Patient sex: F
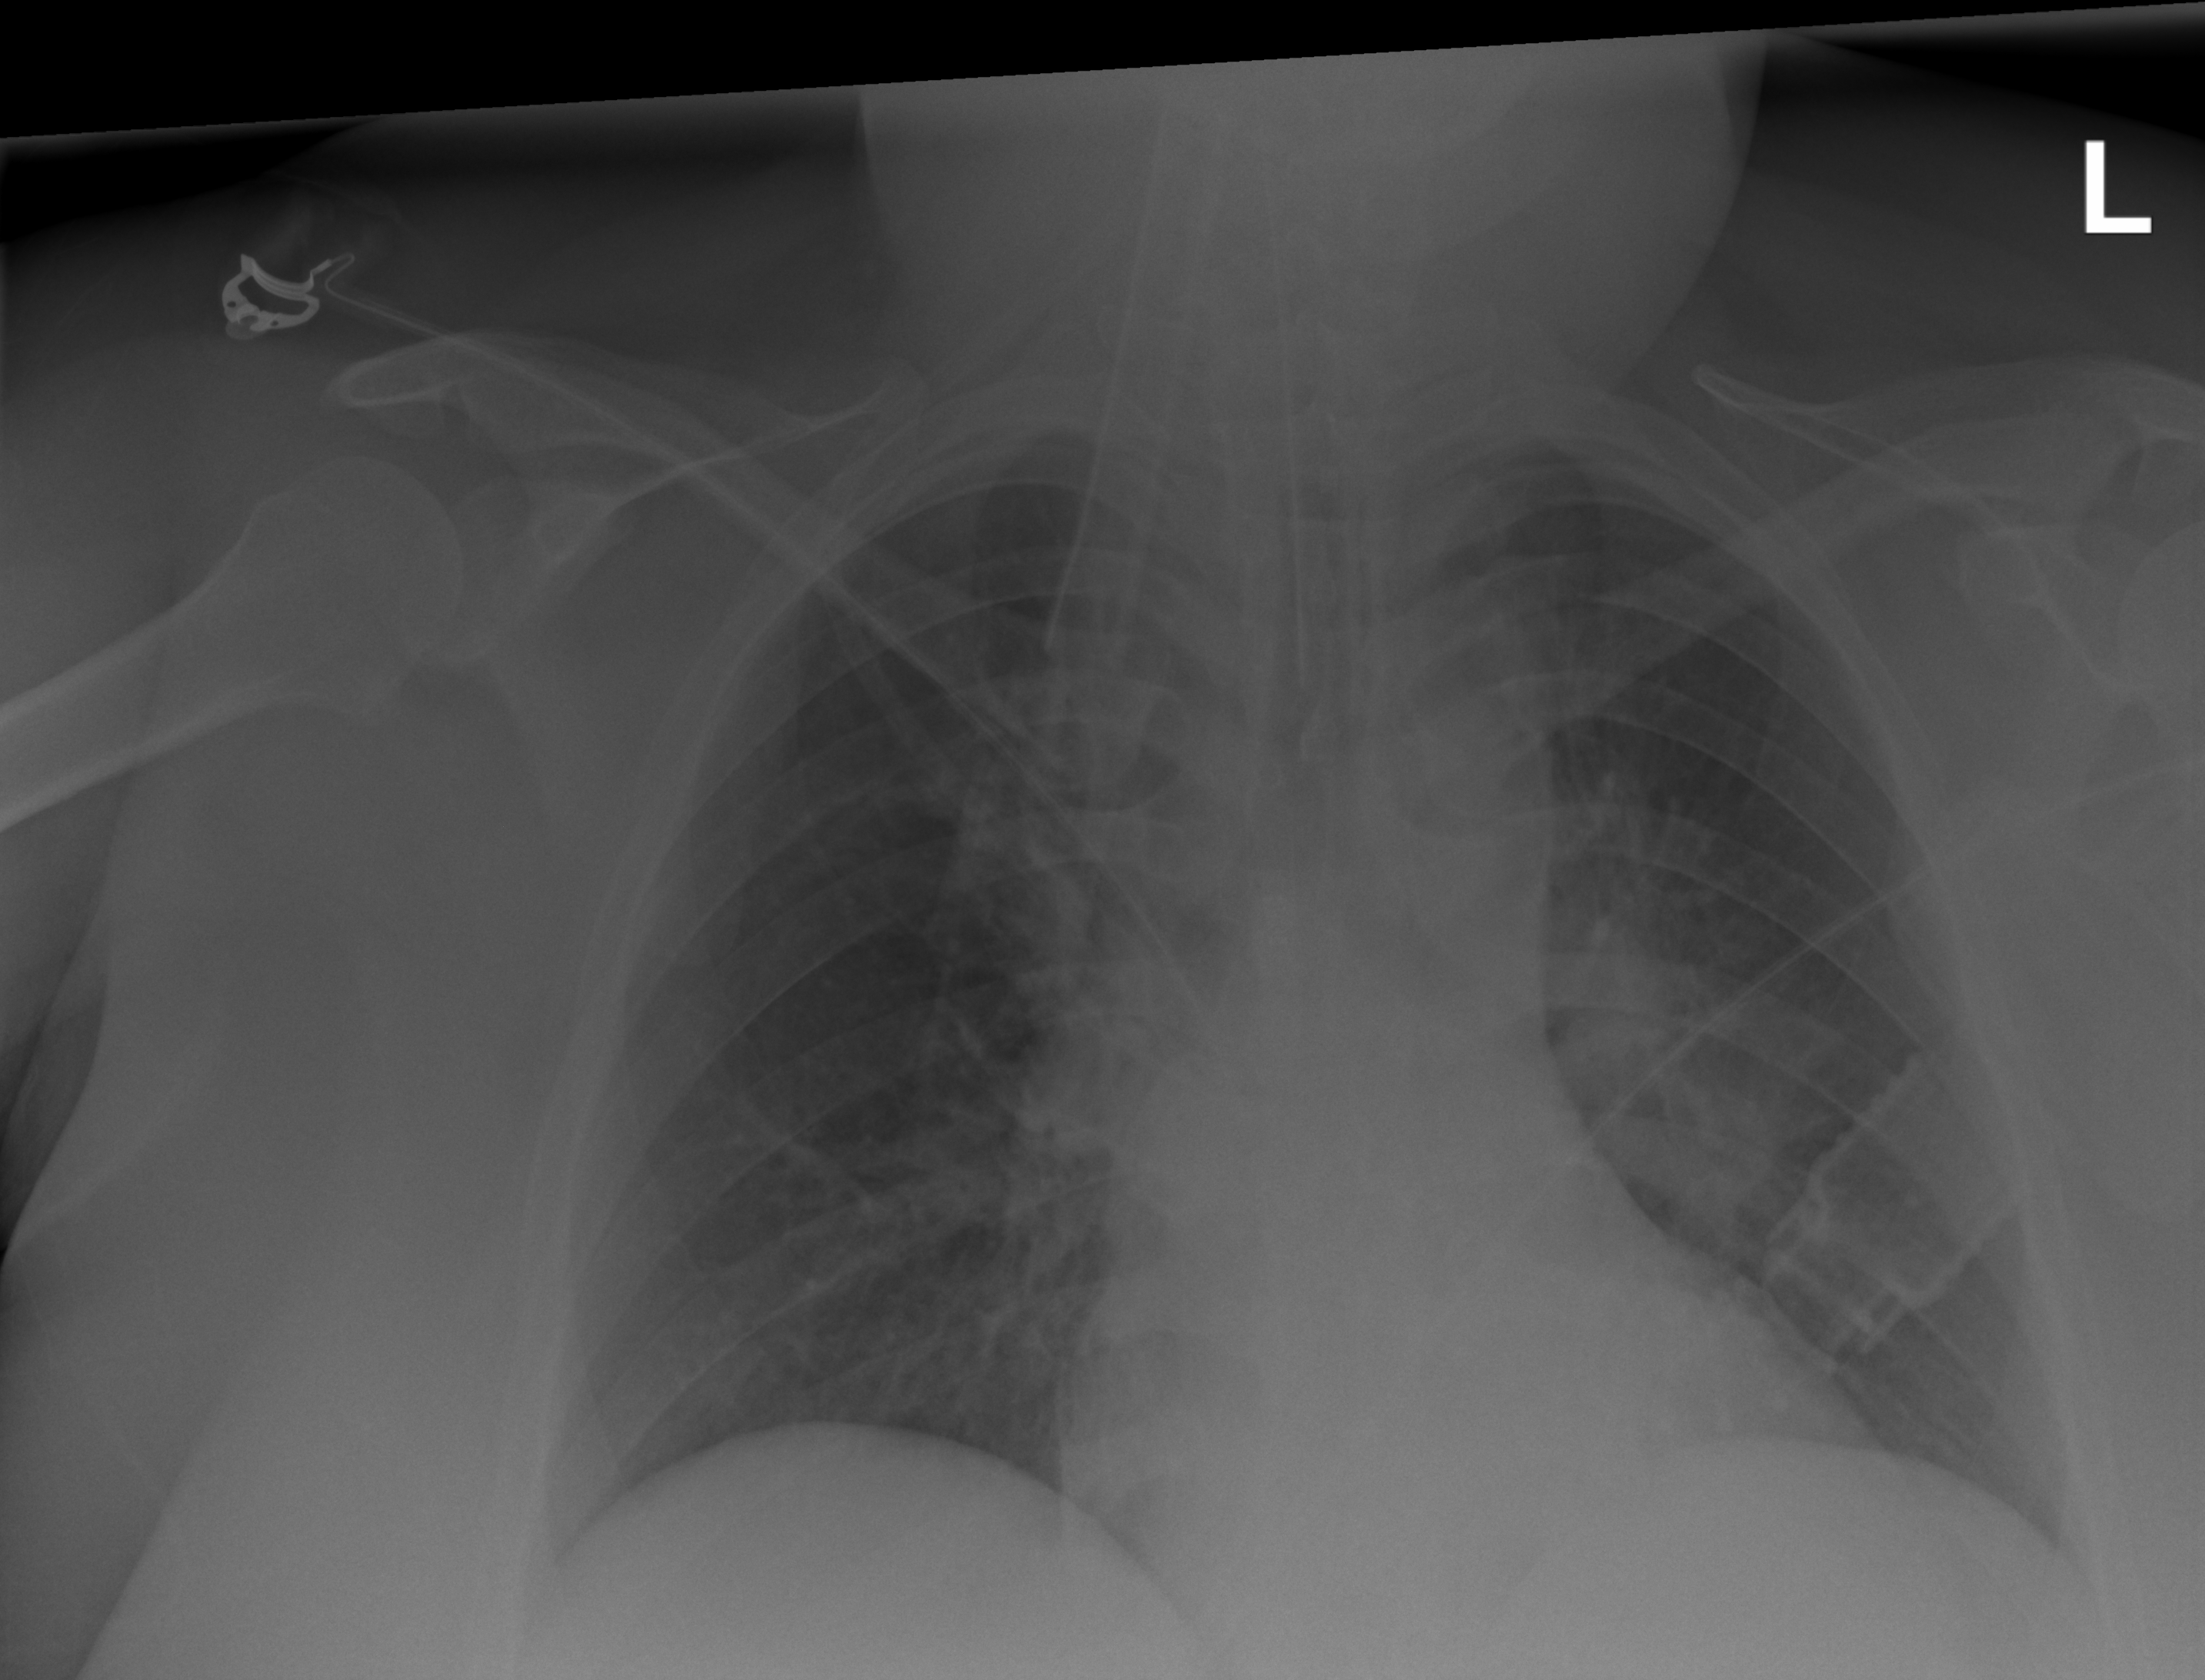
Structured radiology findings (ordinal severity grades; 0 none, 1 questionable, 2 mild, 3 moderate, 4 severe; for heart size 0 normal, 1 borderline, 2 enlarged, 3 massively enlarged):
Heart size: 0
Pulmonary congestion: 0
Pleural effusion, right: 0
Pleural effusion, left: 0
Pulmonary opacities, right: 0
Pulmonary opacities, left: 2
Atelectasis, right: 0
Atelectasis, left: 0